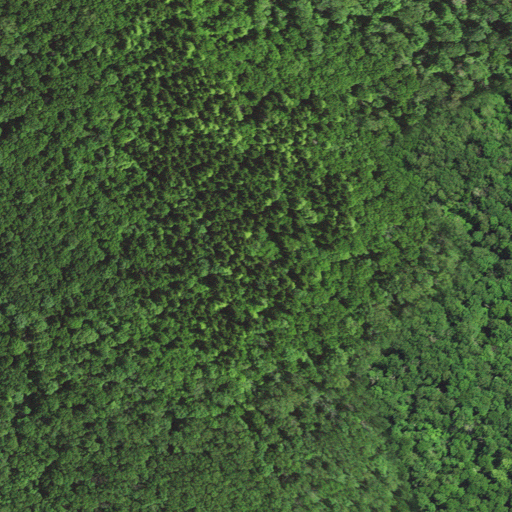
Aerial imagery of mountain in West Virginia named Breathed Mountain containing mixed forest, deciduous forest, and evergreen forest